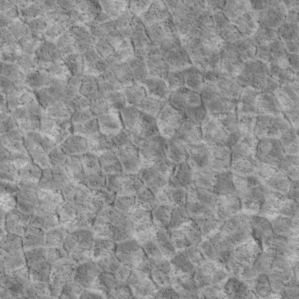
Label: non_frost